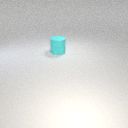
large cyan rubber cylinder